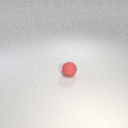
small red rubber sphere